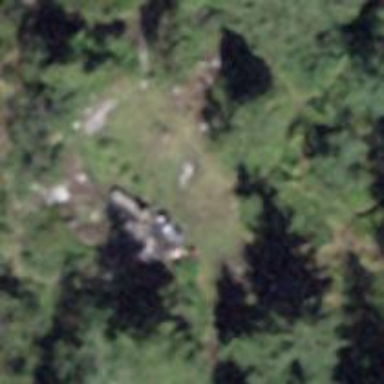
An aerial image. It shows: Picnic site for tourists.